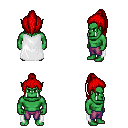
a pixel art fantasy rpg character, male body template, orc, green skin, white cape, magenta pants, red long topknot hairstyle, four views (front, back, left, right), 2x2 character sprite sheet, small pixel art, hard edges, no anti-aliasing